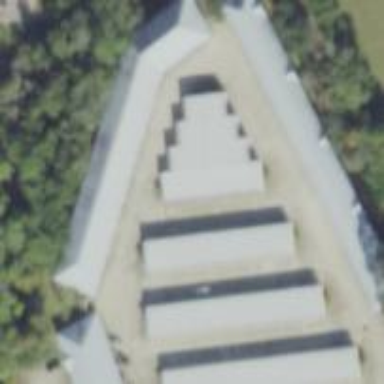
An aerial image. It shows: Building used for storage rental.